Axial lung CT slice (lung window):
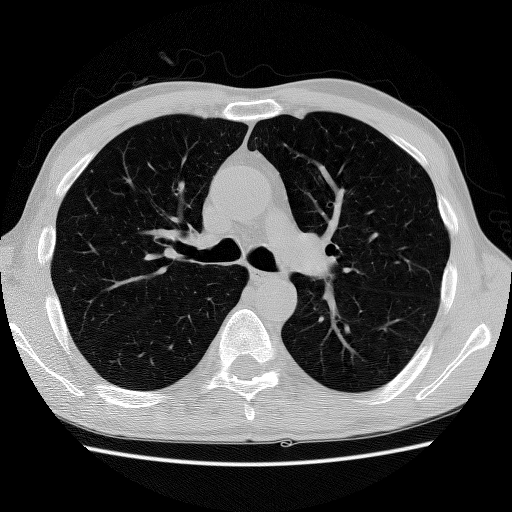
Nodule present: no